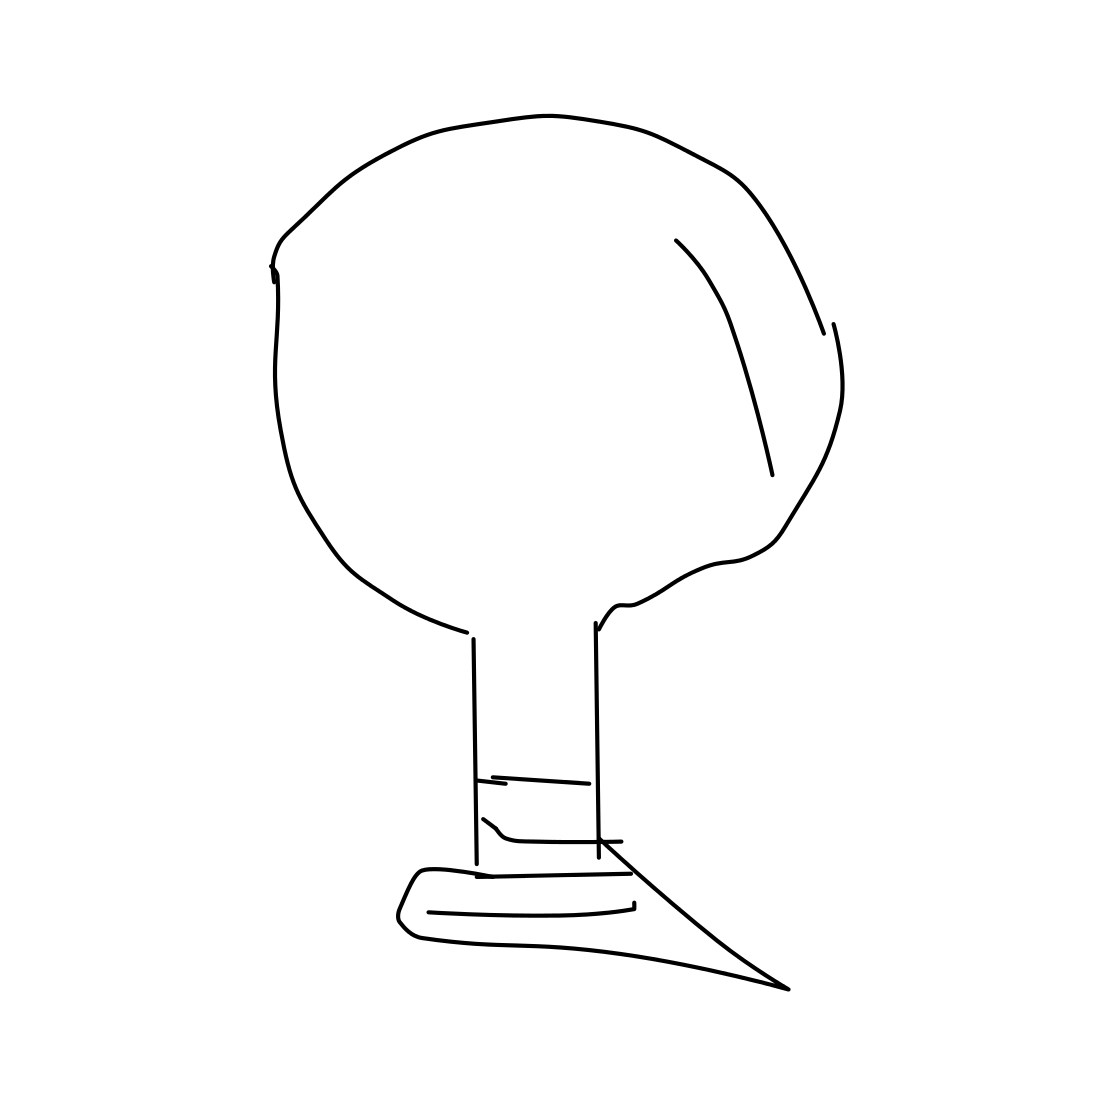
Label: lightbulb